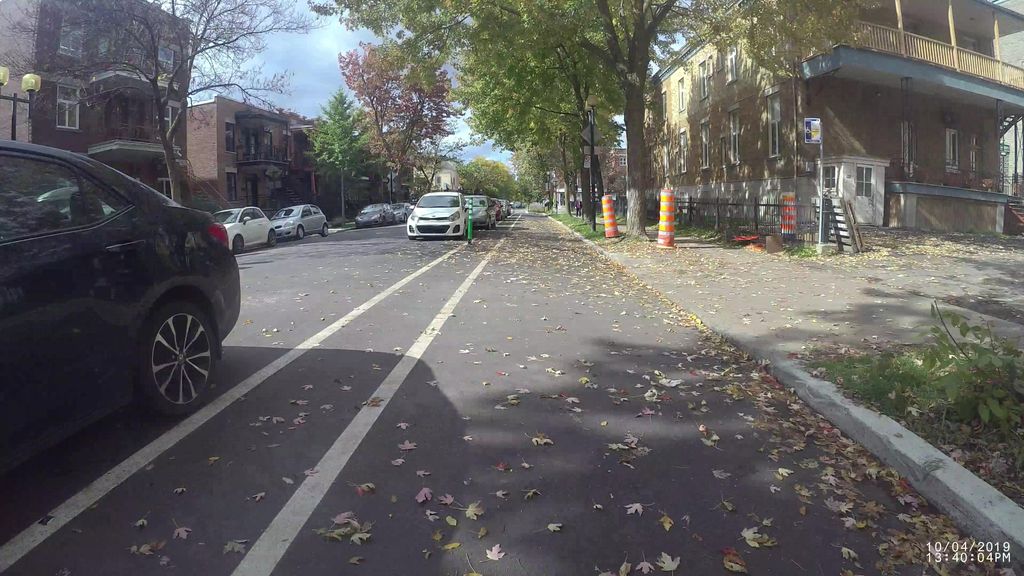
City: montreal